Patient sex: F
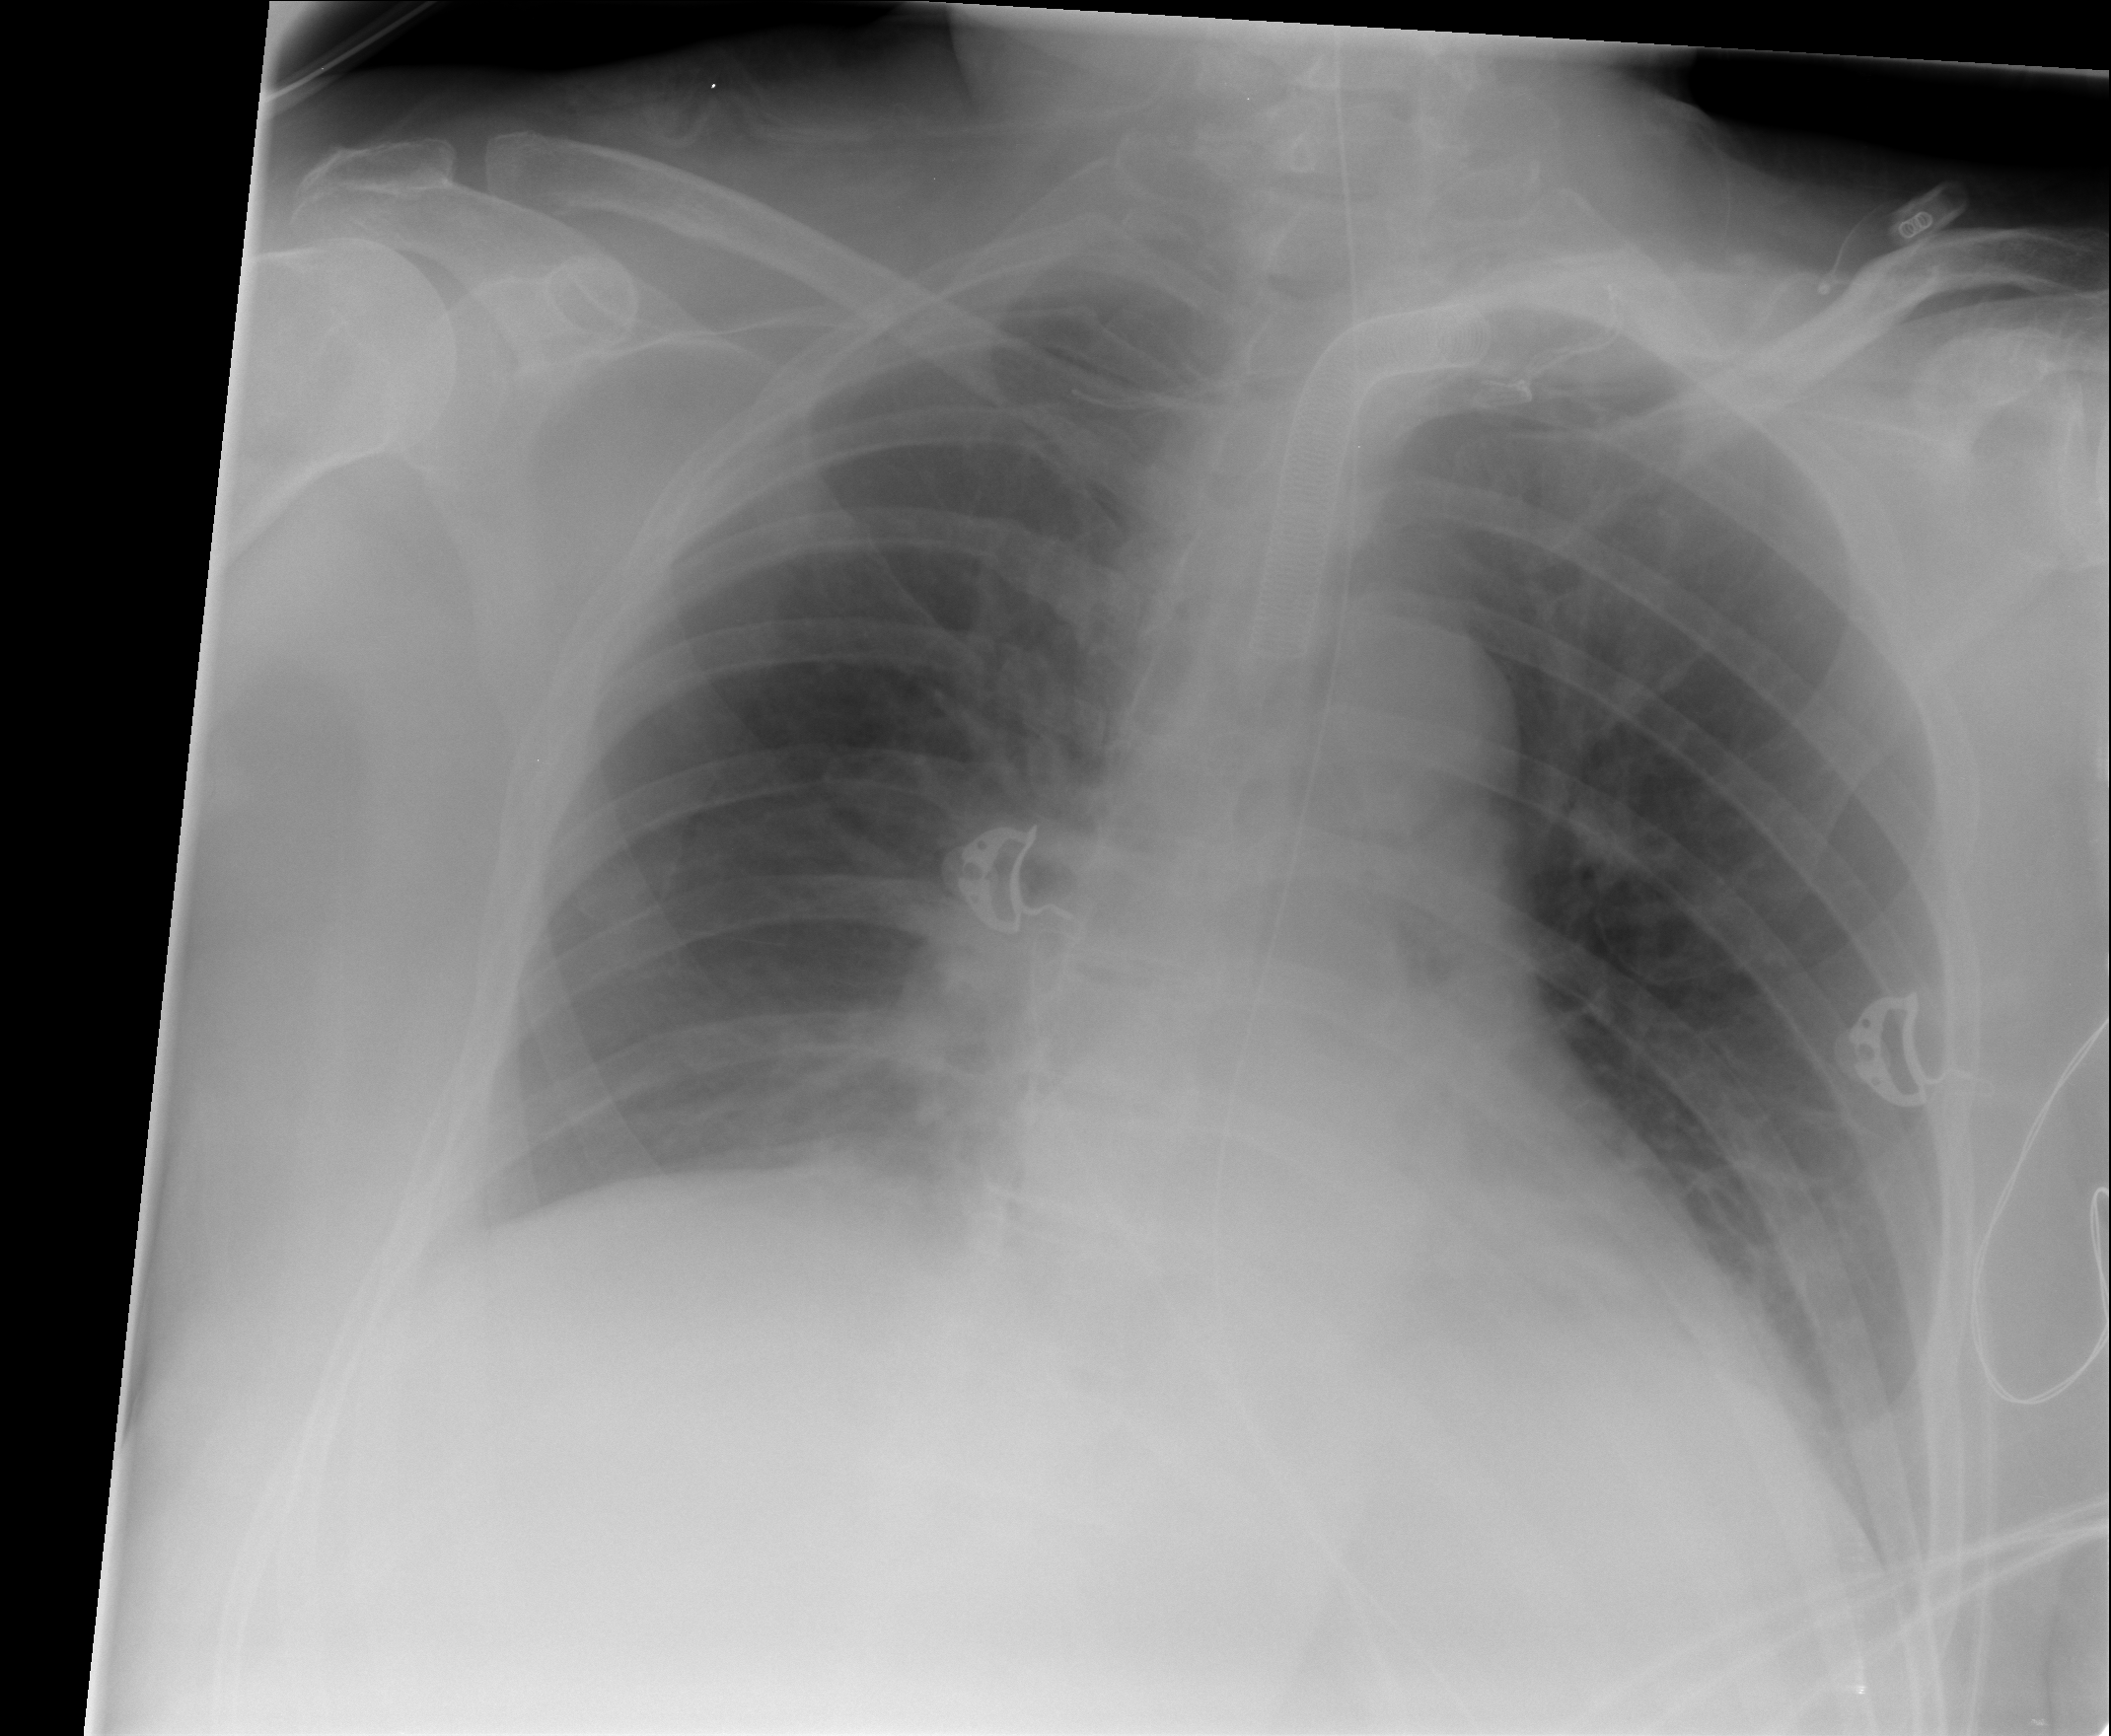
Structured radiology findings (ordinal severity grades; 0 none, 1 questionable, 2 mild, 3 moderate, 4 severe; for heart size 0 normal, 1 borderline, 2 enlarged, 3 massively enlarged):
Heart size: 0
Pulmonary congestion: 2
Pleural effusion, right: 2
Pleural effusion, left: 2
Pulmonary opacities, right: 0
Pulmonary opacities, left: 0
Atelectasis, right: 0
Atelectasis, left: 0